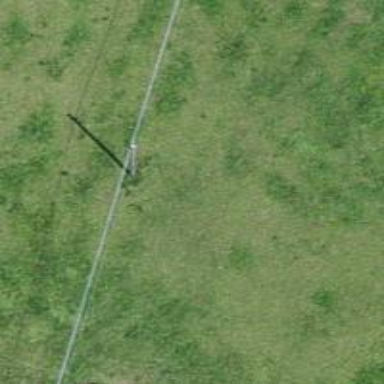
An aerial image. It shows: Minor power line.